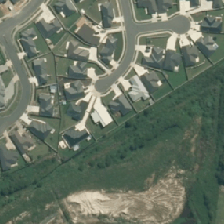
Land cover: urban_parkland